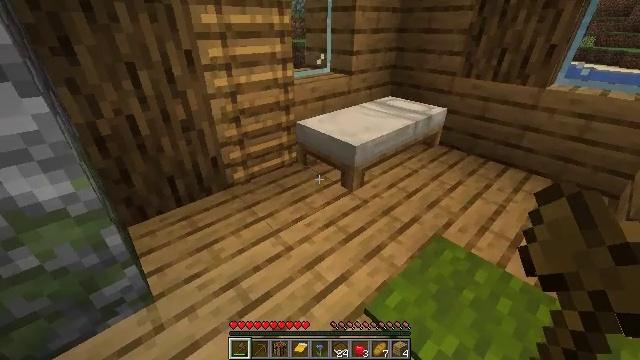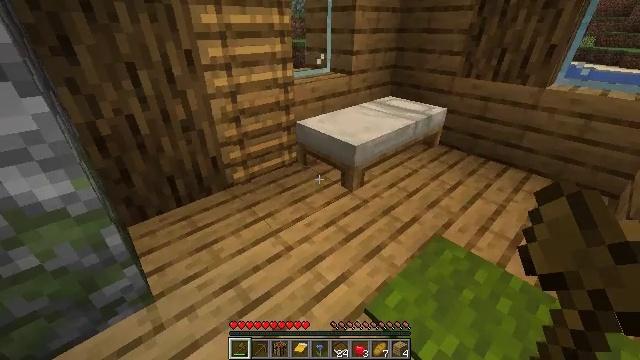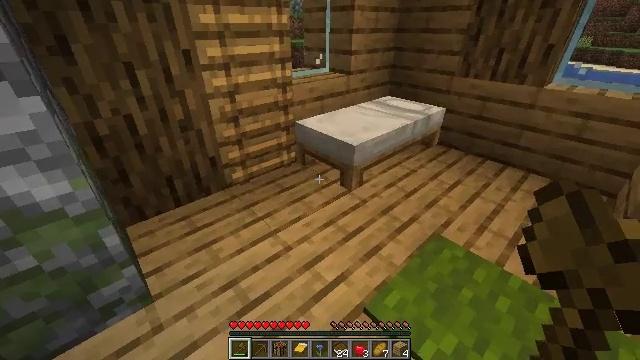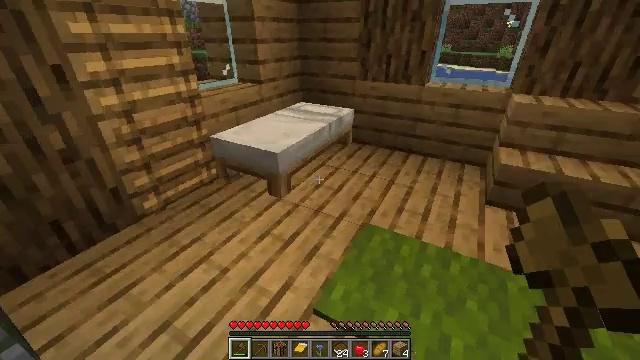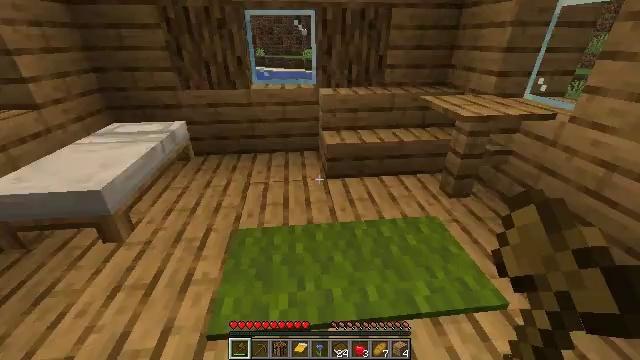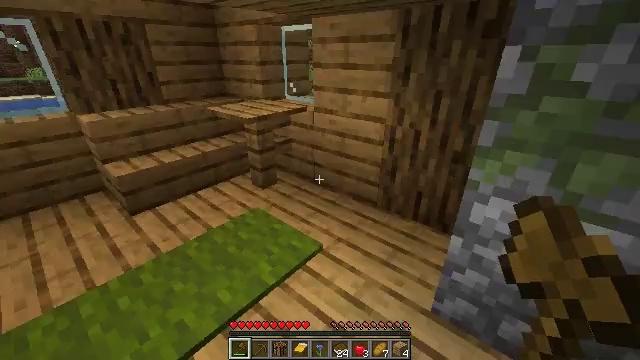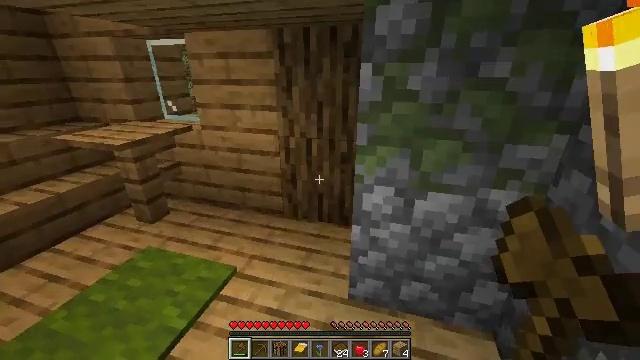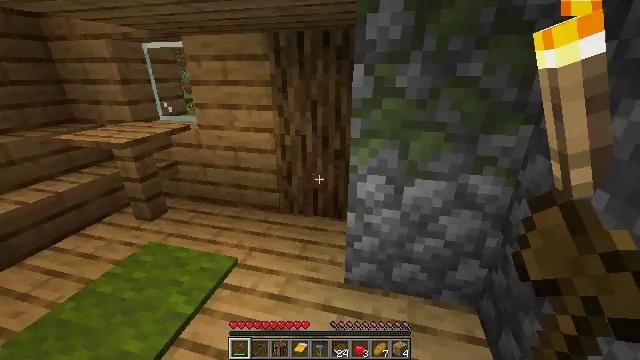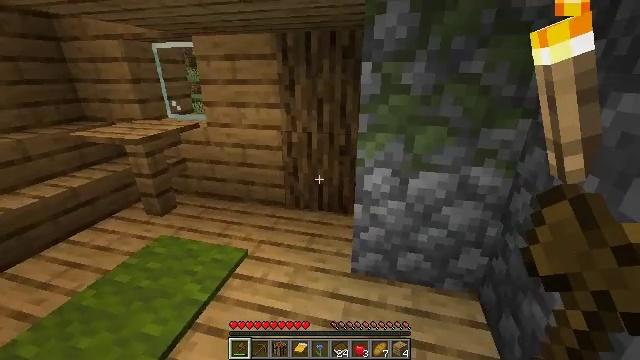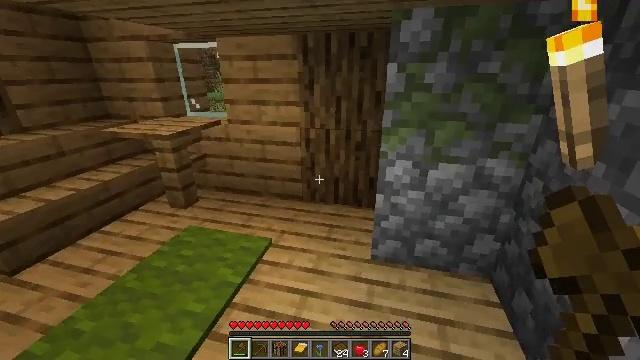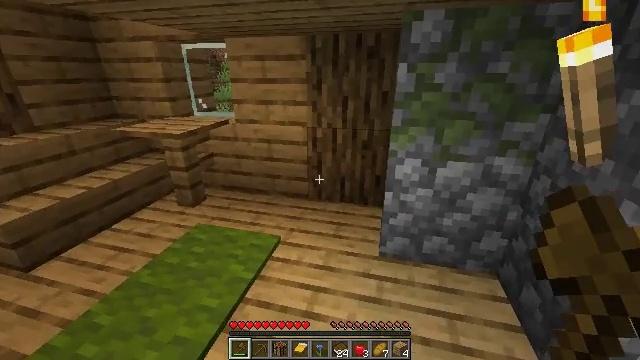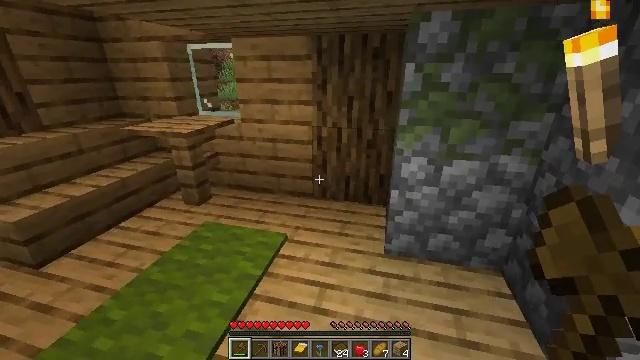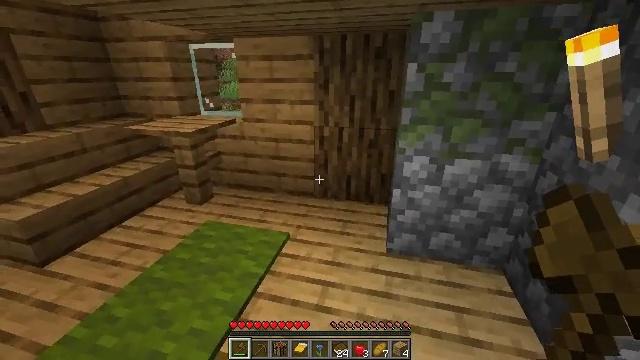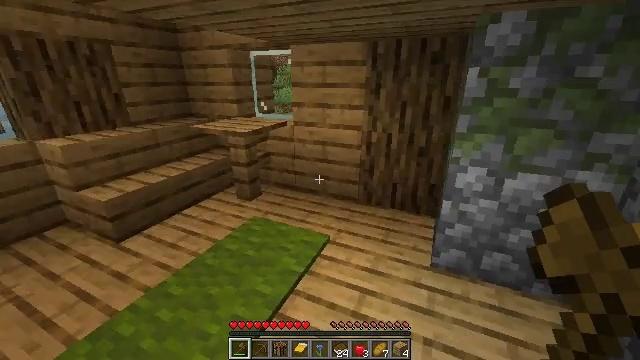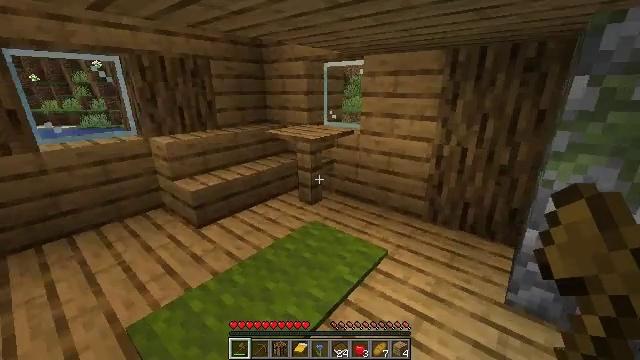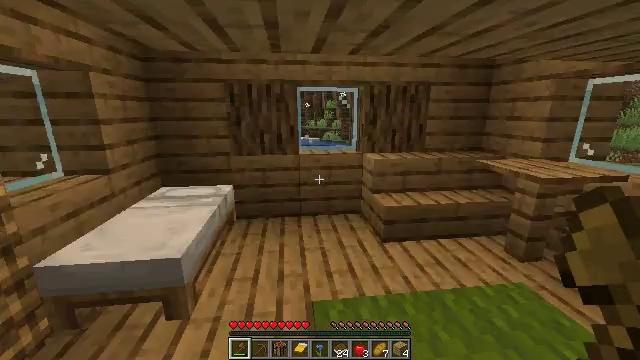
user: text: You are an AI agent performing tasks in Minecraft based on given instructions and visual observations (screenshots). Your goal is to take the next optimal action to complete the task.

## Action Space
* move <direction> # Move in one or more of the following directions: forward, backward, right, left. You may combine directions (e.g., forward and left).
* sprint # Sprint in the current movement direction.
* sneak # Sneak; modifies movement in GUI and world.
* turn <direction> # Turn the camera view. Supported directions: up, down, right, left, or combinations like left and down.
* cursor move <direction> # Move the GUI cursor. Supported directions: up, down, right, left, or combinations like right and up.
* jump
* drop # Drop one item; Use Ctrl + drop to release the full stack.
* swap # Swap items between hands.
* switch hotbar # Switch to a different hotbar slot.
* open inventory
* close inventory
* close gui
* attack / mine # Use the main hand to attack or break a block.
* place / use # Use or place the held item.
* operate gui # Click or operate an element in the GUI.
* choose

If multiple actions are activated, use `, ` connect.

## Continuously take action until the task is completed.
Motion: motion action
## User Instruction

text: Collect a hay block for crafting.
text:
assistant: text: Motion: no_op
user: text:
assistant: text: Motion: no_op
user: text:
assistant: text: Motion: move back, turn right and up
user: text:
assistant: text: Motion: move back, turn right and up
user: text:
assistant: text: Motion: move back, turn right and up
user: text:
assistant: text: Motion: move back and move left, turn right and up
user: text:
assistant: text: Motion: move back and move left, turn right
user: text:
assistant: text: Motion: move back and move left
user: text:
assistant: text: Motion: move left
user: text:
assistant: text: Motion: no_op
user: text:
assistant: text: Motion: no_op
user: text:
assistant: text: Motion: no_op
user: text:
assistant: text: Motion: turn left and up
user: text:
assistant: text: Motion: turn left and up
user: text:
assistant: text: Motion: move forward, turn left and up
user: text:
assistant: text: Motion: move forward, turn left and up
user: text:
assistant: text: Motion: move forward and move right, turn left
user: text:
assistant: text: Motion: move forward and move right, turn left and up
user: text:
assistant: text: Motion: move forward and move right, turn left
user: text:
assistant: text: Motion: move forward and move right, turn left
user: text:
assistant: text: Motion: move forward and move right, turn left and up
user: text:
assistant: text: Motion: turn left
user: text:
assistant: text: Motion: no_op
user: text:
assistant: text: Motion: turn left and up
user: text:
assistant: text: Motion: move forward, turn left and up
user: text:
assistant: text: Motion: move forward, turn left and up
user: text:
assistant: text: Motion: move forward and move left, turn left and up
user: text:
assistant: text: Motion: move forward and move left, turn left and up
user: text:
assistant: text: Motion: move forward and move left, turn left and up
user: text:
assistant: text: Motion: move forward, turn up